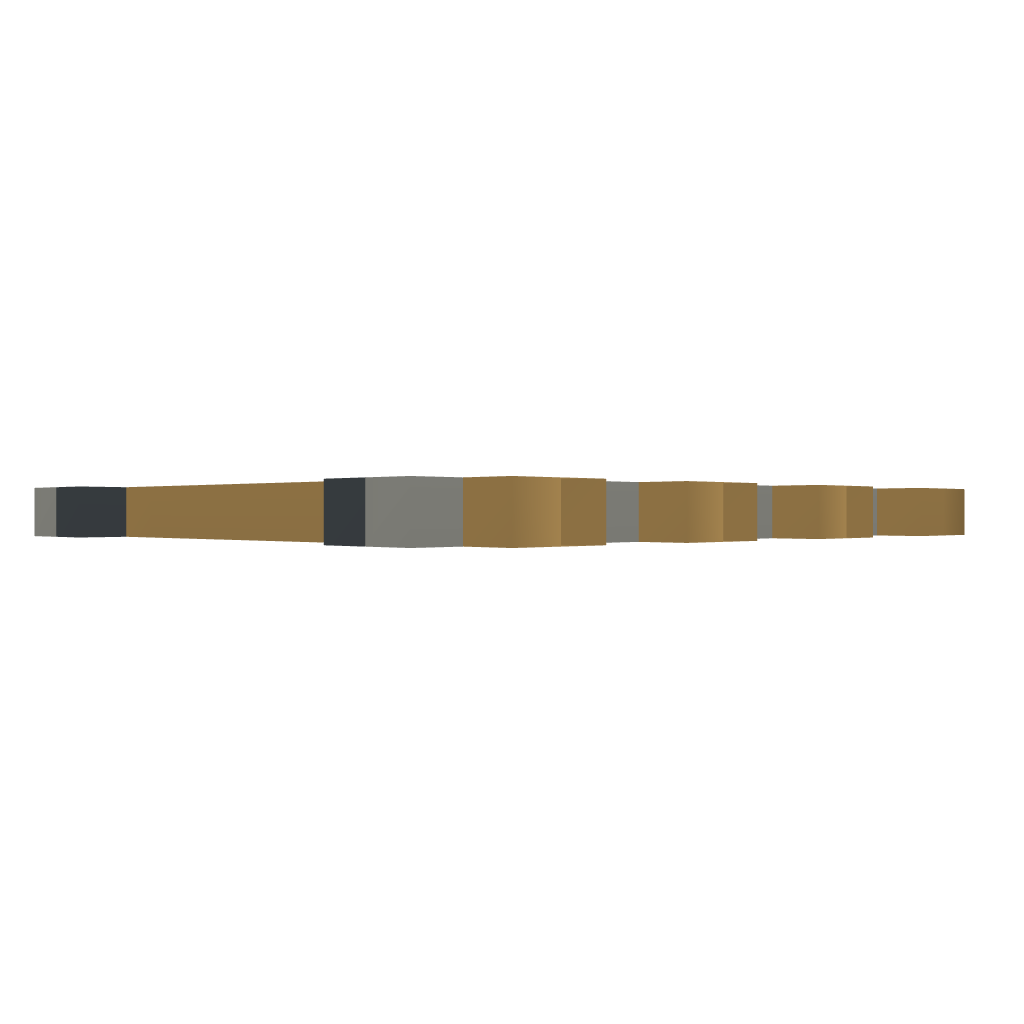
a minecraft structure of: Dectector Rail